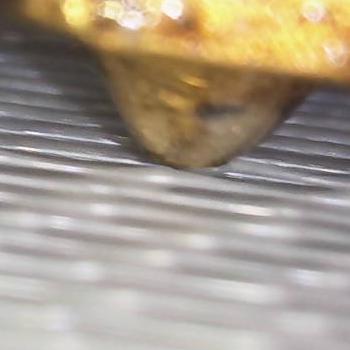
Flow rate: 33%